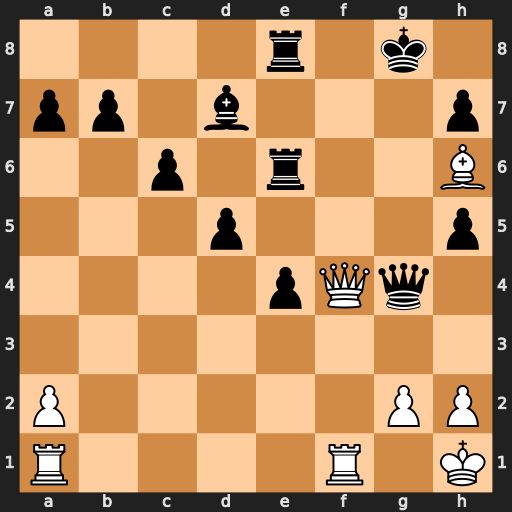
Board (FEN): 4r1k1/pp1b3p/2p1r2B/3p3p/4pQq1/8/P5PP/R4R1K
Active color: w
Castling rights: -
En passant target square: -
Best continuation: Qf8+ Rxf8 Rxf8#